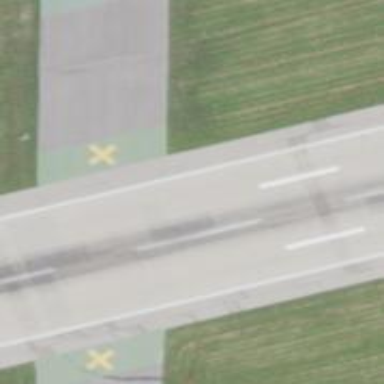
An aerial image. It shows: View of taxiway at the airport.